Question: Chrome and Firefox are rendering floated divs differently and I can't figure out a solution.
(left window): The div expands to fit the entire string "123456" when sitting next to the blue square
(right window): The div cuts off part of the string

: <URL>
For reference, I'm using a technique to trigger the BFC "block formatting context" described here: <URL>
The technique allows a div element (the red text) to fill the remaining width of the container when placed along a static width element (the blue square)
---
'''
<div class="module1">
<div class="container left">
<div class="icon"></div>
<div class="text">123456</div>
</div>
<div class="container left">
<div class="icon"></div>
<div class="text">123</div>
</div>
</div>
<div class="module2">
<div class="container right">
<div class="icon"></div>
<div class="text">123456</div>
</div>
<div class="container right">
<div class="icon"></div>
<div class="text">123</div>
</div>
</div>
'''
'''
.icon {
width: 50px;
height: 50px;
background: blue;
}
.text {
height: 50px;
font-size: 40px;
line-height: 50px;
background: red;
}
.left .icon { float: left; }
.left .text {
width: auto;
overflow: auto;
}
.right .icon { float: right; }
.right .text {
width: auto;
overflow: auto;
}
.module1, .module2 {
position: absolute;
top: 0;
border: 4px solid black;
}
.module1 { left: 0; }
.module2 { right: 0; }
.container { margin: 4px; }
'''
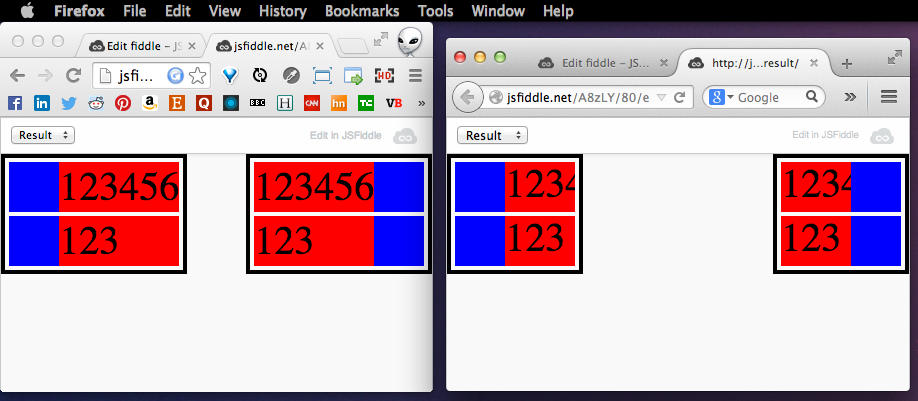
Answer: Try setting the left/right margin equal to the width of '.icon' on the '.left .text' and '.right .text' classes:
'''
.left .text {
width: auto;
overflow: auto;
margin-left: 50px;
}
.right .text {
width: auto;
overflow: auto;
margin-right: 50px;
}
'''
<URL>